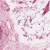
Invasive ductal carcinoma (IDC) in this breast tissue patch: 0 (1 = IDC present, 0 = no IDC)